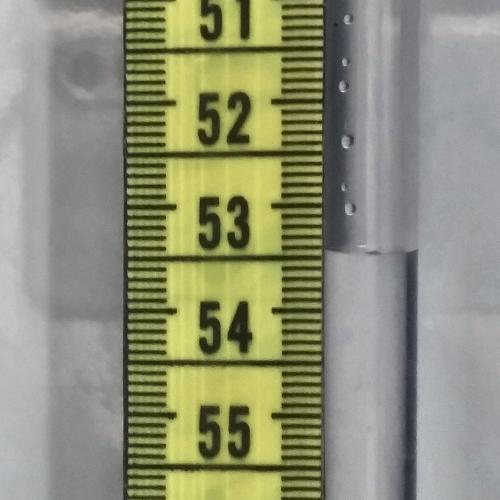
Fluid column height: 53.4 cm